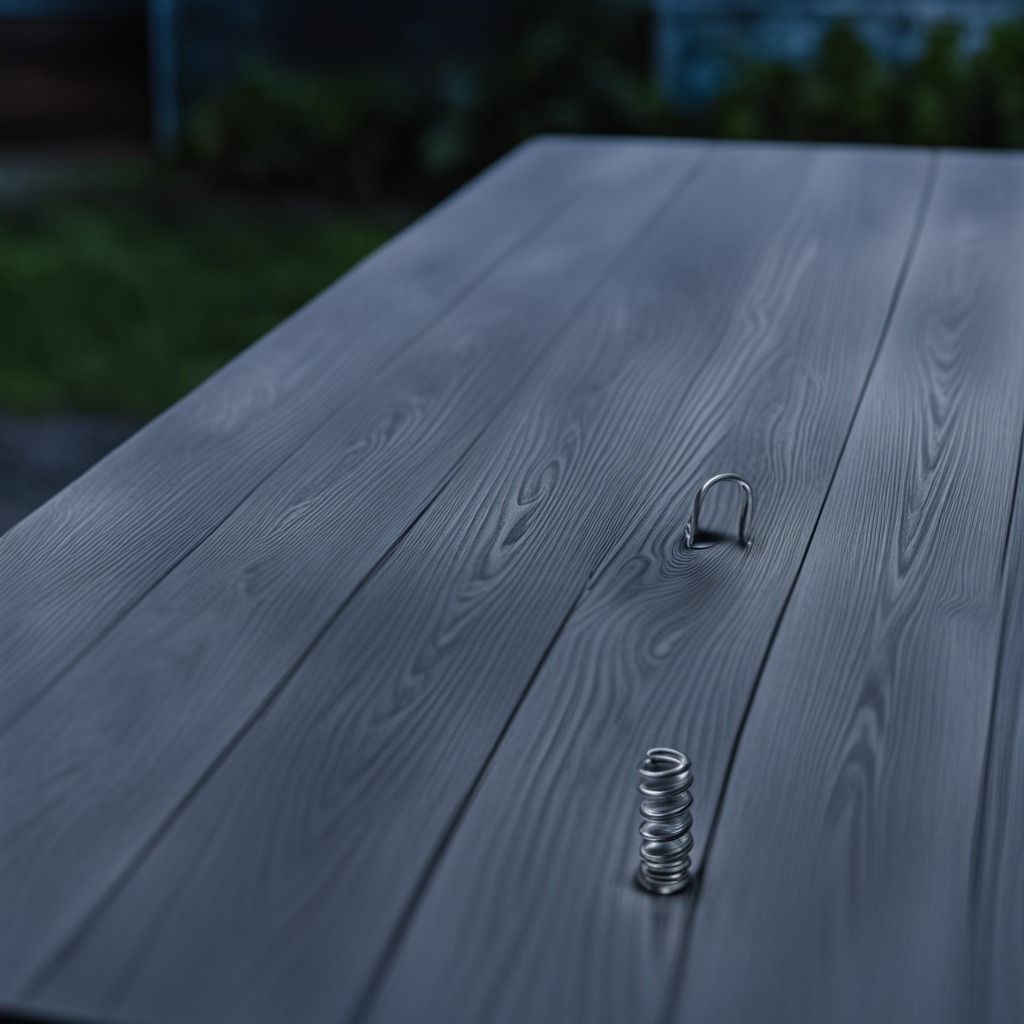
A coiled metal spring is lying on the table.